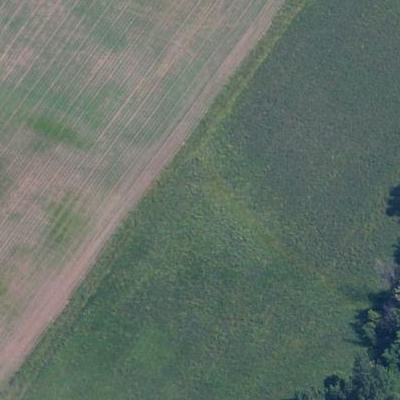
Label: Grass